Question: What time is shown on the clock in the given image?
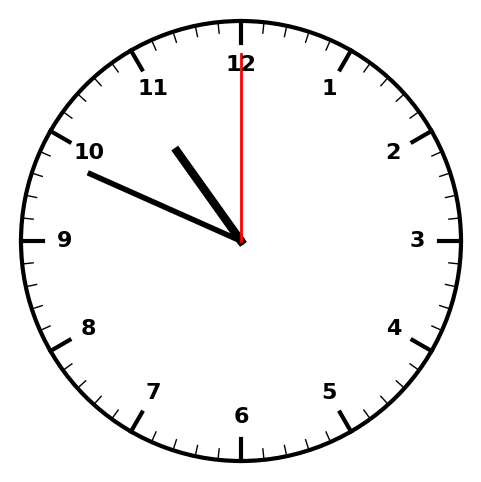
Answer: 10:49:00